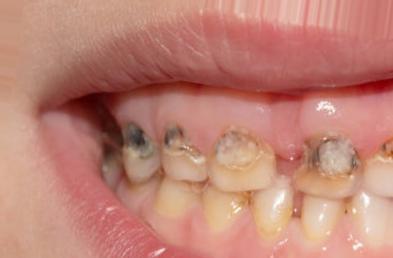
Condition: Caries